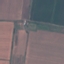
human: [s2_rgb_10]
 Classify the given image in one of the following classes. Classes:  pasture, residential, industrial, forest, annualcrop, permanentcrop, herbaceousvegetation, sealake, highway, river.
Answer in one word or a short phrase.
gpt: AnnualCrop